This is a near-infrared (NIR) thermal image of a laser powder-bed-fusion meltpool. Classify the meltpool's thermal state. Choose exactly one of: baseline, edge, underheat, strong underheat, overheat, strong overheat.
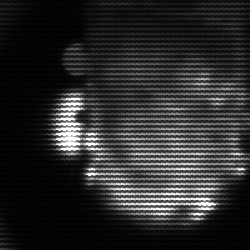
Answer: baseline